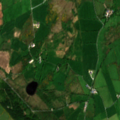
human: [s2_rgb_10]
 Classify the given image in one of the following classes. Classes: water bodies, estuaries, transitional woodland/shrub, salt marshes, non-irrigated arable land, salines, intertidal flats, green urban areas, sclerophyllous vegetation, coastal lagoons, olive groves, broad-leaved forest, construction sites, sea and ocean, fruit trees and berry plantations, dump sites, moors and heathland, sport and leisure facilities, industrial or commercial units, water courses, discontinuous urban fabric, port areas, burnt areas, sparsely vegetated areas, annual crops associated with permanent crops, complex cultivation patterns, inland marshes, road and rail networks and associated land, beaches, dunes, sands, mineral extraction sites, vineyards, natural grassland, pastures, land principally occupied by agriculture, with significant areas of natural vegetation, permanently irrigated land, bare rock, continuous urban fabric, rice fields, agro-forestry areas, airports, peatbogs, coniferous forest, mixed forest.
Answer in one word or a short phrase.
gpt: pastures, land principally occupied by agriculture, with significant areas of natural vegetation